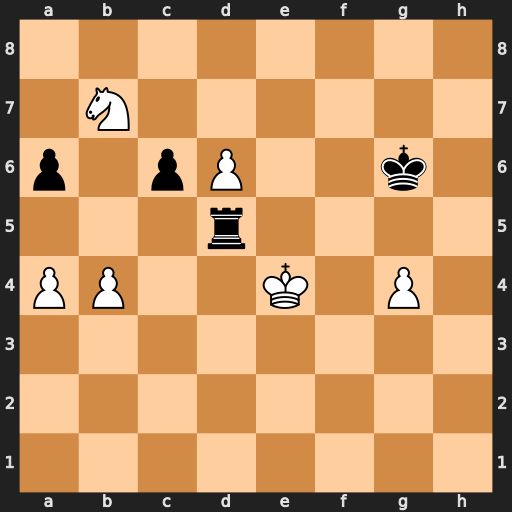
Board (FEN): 8/1N6/p1pP2k1/3r4/PP2K1P1/8/8/8
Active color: w
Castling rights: -
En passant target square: -
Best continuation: b5 axb5 axb5 Rxb5 d7